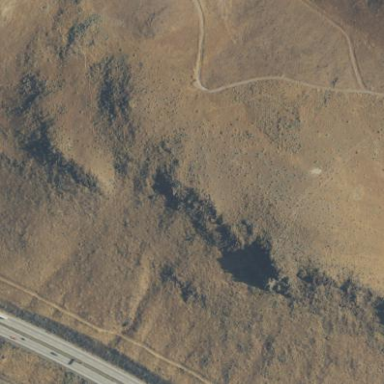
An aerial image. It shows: Natural scree.